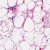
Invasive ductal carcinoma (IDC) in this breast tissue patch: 0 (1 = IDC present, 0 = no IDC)